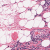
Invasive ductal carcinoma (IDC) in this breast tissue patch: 1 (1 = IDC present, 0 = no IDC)